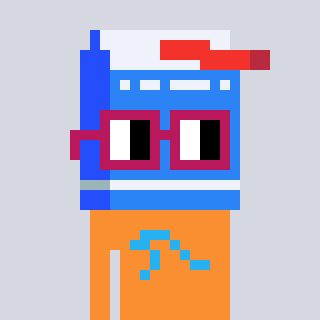
a pixel art character with square dark red glasses, a milk-shaped head and a orange-colored body on a cool background